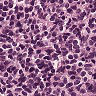
Metastatic tissue present: no